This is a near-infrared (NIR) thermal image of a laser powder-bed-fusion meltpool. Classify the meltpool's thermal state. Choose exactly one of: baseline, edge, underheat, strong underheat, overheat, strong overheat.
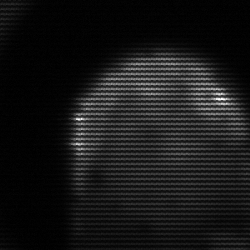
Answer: edge